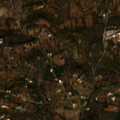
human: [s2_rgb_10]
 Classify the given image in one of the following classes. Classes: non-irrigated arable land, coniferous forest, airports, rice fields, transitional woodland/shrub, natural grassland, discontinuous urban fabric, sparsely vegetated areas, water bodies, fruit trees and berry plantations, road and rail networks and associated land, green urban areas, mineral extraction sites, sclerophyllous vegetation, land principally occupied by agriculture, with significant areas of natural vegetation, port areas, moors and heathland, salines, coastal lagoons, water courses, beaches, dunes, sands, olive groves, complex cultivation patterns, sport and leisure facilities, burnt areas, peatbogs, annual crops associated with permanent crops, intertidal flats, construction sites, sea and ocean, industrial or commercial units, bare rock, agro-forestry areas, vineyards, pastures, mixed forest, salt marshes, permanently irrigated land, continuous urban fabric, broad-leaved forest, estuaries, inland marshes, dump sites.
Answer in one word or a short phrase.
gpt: discontinuous urban fabric, permanently irrigated land, fruit trees and berry plantations, annual crops associated with permanent crops, complex cultivation patterns, land principally occupied by agriculture, with significant areas of natural vegetation